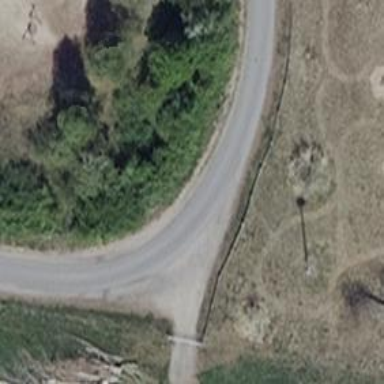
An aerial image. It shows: Unclassified road with asphalt surface.